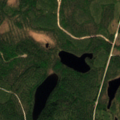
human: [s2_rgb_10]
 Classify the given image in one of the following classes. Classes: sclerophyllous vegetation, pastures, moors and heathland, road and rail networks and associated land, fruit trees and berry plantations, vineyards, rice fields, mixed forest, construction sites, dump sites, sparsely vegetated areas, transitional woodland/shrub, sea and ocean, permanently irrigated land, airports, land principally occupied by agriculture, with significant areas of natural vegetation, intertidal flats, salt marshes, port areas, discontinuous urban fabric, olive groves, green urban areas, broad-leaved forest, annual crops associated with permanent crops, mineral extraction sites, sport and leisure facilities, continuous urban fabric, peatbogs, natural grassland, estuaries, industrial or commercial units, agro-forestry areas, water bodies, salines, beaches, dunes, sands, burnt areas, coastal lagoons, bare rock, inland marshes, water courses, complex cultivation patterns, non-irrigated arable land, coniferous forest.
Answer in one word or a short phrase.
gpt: coniferous forest, mixed forest, transitional woodland/shrub